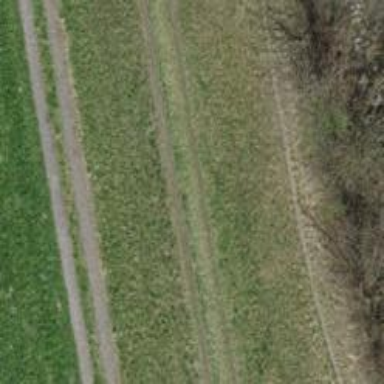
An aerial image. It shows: Grassy track with grade3 tracktype.